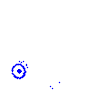
Particle: pion